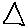
Label: triangle